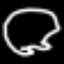
Label: frog